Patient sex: M
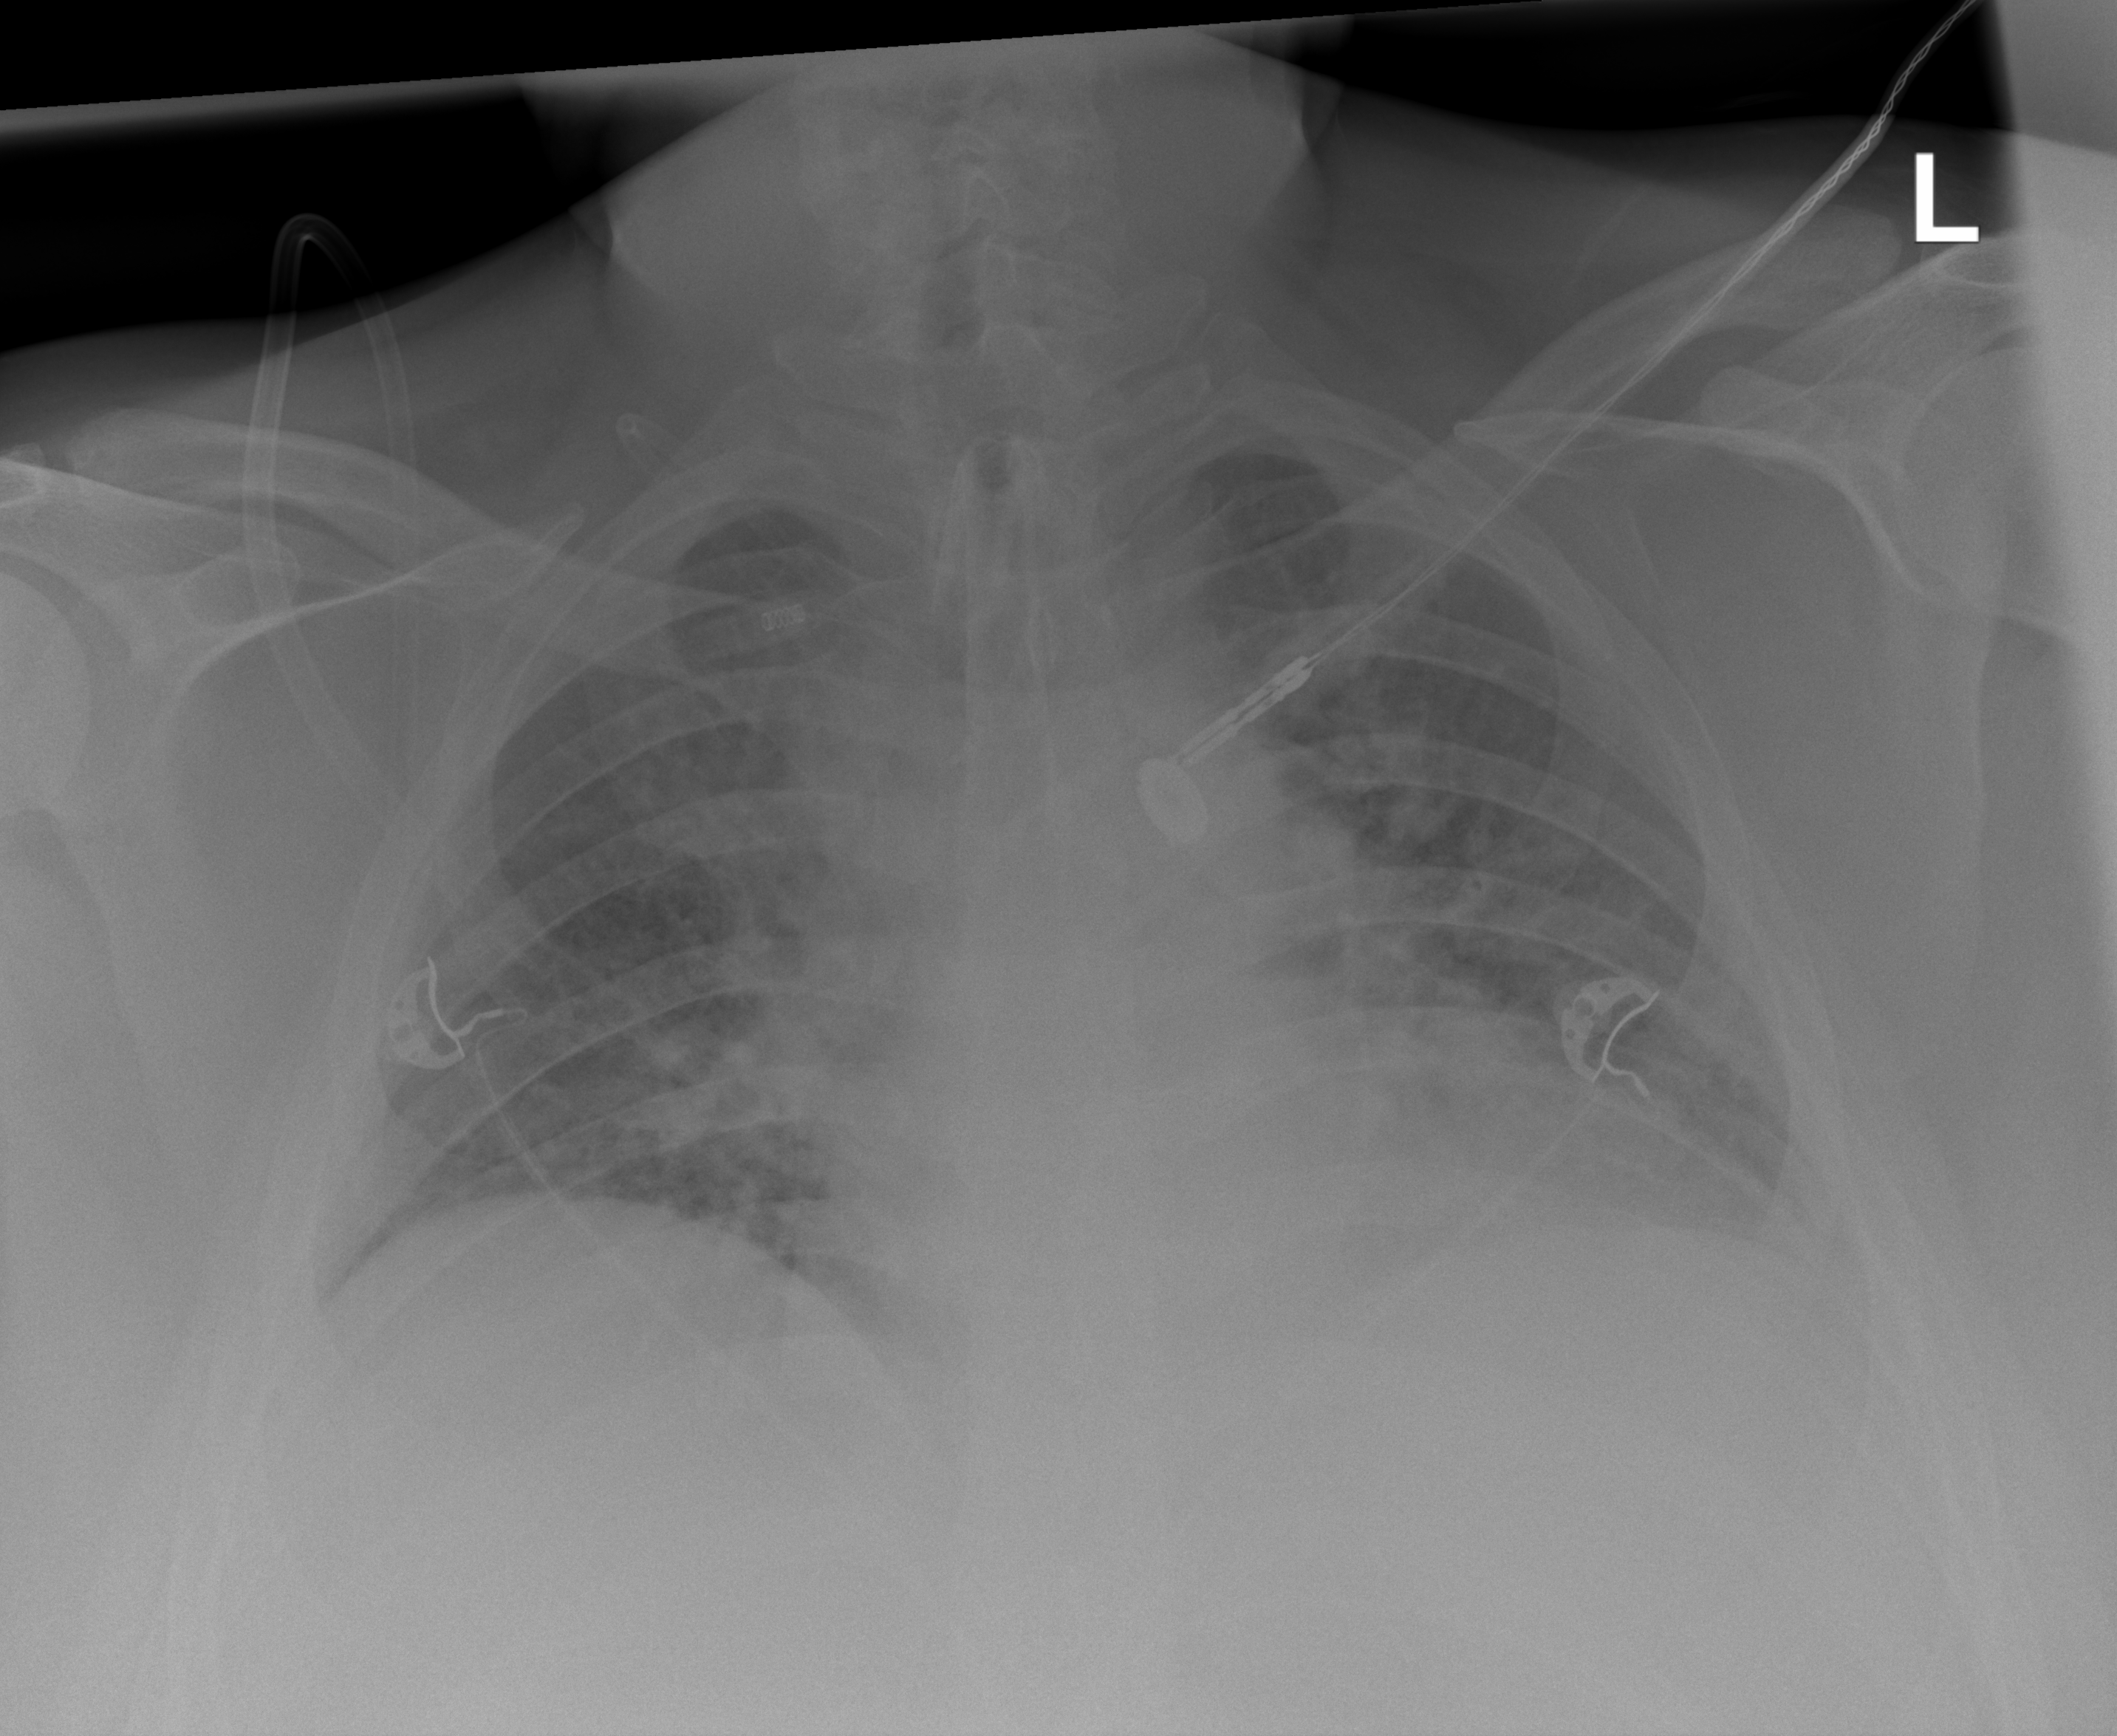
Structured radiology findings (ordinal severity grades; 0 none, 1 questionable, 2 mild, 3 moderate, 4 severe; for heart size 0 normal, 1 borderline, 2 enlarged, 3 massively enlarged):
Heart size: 2
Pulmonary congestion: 2
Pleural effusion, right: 0
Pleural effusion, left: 0
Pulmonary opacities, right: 2
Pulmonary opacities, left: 2
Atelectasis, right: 0
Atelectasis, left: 2